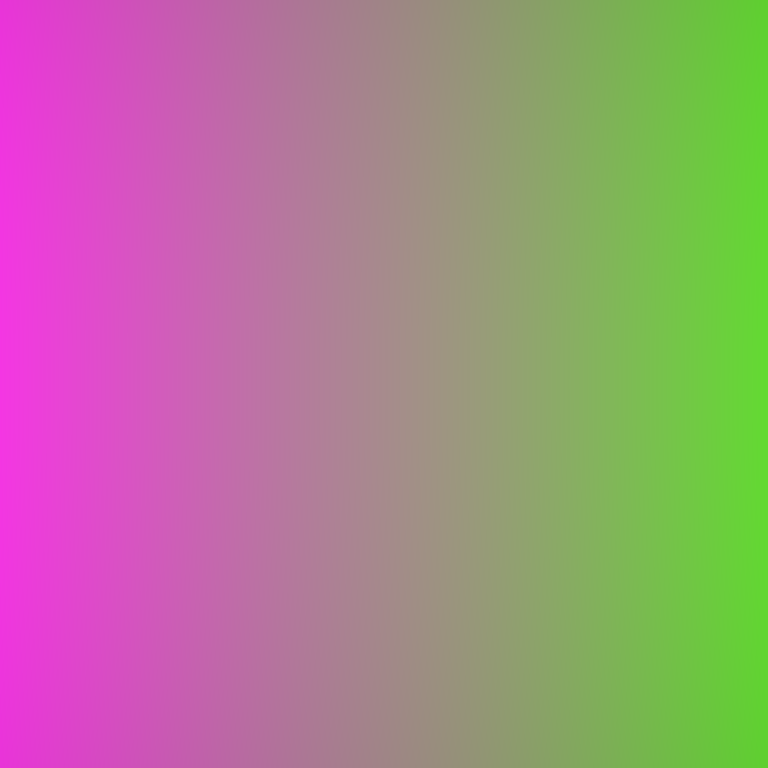
Abstract light effect, smooth gradient from vivid pink to bright green, energetic atmosphere, soft blend, no room, no furniture, no objects.